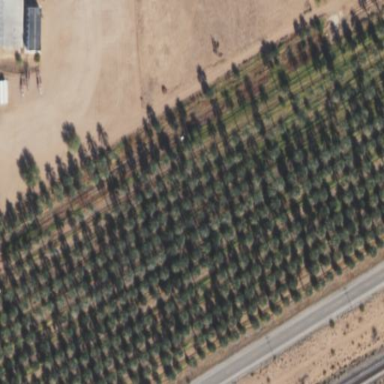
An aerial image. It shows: Beautiful orchard with date palms trees.